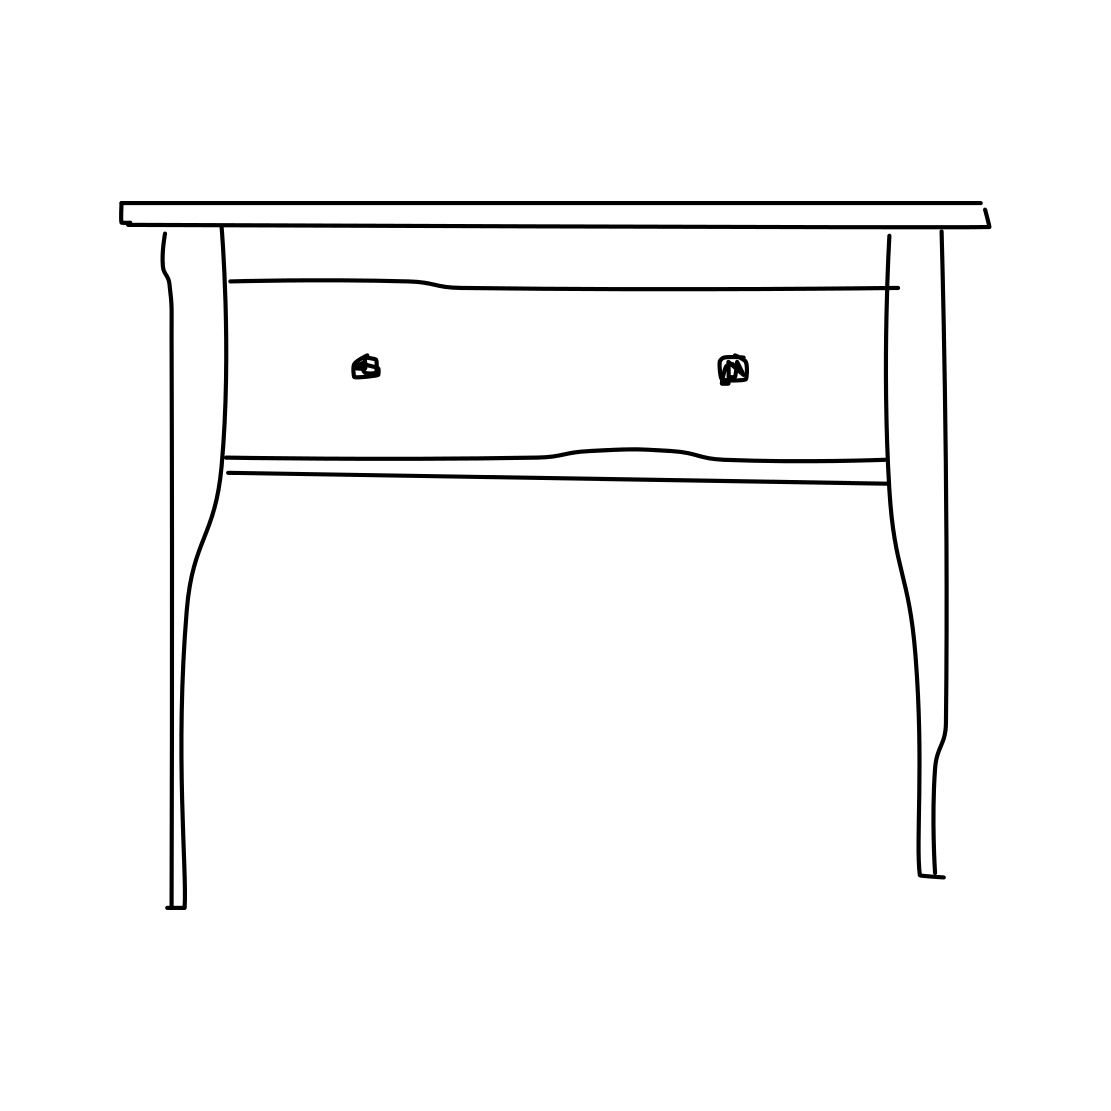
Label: table